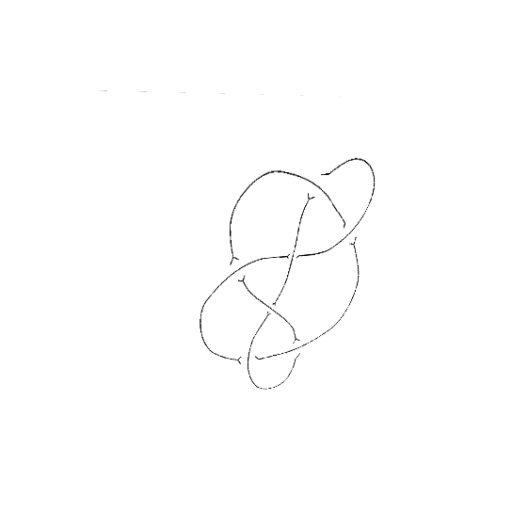
Crossing number: 7